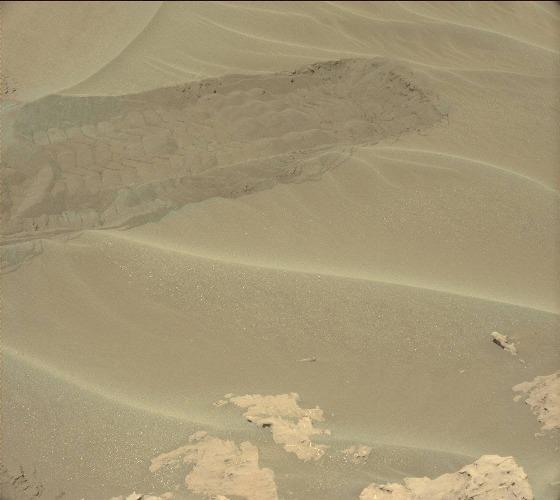
Terrain classes present: Bedrock, Gravel / Sand / Soil, Track